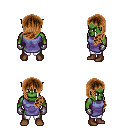
a pixel art fantasy rpg character, male body template, orc, green skin, chain tabard jacket, white pants, brown left-swept hairstyle, metal gloves, brown shoes, four views (front, back, left, right), 2x2 character sprite sheet, small pixel art, hard edges, no anti-aliasing